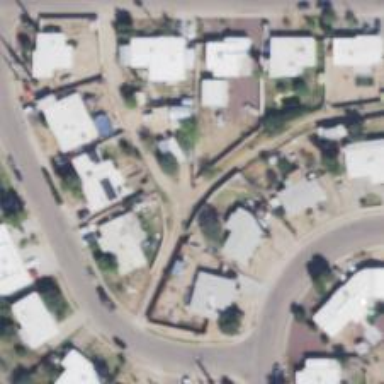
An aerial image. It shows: Alleyway designated as service road.